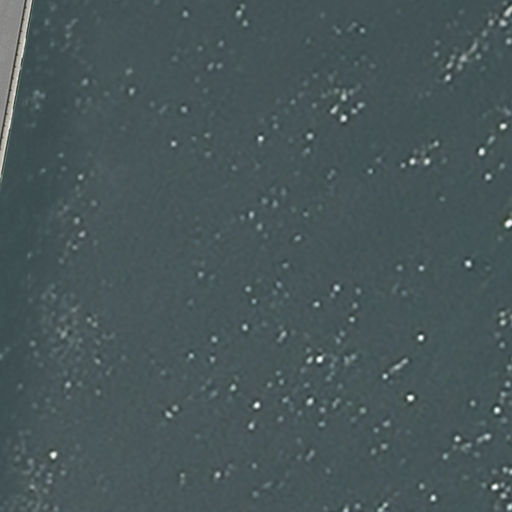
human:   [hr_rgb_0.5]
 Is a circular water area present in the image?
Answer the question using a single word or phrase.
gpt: no

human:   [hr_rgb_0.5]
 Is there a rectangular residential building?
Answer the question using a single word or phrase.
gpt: no

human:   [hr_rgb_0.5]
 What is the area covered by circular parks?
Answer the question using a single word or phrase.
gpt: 0m2

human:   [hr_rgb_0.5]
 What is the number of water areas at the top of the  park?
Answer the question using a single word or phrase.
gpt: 1

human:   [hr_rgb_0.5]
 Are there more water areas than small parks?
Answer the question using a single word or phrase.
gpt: yes

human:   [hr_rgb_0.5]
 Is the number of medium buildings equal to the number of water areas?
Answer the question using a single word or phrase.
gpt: no

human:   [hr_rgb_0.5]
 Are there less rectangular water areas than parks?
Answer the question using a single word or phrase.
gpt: no

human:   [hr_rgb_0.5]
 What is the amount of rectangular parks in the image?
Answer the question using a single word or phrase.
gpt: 1

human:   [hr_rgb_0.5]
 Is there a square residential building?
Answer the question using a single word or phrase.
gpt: no

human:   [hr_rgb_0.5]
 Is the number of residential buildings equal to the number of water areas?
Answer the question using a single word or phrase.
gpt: no

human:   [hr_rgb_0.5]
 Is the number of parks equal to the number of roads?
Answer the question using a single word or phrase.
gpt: no

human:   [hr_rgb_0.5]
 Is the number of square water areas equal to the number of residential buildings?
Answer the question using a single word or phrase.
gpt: yes

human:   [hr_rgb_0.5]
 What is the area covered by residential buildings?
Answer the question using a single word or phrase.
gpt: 0m2

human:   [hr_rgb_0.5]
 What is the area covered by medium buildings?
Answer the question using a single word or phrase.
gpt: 0m2

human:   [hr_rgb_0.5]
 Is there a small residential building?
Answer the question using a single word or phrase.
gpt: no

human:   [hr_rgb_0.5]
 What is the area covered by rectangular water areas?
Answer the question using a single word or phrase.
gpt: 10502m2

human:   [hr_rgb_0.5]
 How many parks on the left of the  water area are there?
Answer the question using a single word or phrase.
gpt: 1

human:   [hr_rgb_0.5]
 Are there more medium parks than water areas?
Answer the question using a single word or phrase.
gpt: no

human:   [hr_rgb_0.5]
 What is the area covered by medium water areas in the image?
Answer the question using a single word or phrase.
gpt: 0m2

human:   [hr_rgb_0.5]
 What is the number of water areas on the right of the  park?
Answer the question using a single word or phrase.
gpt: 1

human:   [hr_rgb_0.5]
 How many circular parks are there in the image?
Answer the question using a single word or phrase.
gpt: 0

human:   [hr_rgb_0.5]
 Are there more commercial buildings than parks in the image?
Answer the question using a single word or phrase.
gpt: no

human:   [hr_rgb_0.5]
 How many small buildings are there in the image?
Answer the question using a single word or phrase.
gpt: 0

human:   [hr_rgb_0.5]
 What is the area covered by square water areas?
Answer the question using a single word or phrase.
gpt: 0m2

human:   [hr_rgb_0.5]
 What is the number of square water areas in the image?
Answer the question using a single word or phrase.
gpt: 0

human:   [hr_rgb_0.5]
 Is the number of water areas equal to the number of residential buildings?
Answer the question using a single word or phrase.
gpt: no

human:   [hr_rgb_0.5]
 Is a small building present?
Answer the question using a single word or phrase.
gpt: no

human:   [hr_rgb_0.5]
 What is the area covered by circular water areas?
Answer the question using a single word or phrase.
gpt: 0m2

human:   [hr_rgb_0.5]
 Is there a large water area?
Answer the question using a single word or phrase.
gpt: yes

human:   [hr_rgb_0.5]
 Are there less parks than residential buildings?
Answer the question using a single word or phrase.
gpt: no

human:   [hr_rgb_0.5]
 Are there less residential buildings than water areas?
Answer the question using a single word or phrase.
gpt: yes

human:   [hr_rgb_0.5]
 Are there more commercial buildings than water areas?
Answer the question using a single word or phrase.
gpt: no

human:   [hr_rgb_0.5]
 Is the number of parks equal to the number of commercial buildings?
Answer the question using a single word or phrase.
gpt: no

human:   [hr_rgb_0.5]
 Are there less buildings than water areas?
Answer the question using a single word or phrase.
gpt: yes

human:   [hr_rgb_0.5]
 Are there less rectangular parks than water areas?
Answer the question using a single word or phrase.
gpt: no

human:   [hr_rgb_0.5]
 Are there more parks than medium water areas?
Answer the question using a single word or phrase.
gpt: yes